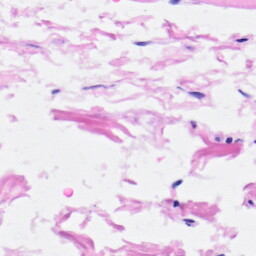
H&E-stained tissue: Heart